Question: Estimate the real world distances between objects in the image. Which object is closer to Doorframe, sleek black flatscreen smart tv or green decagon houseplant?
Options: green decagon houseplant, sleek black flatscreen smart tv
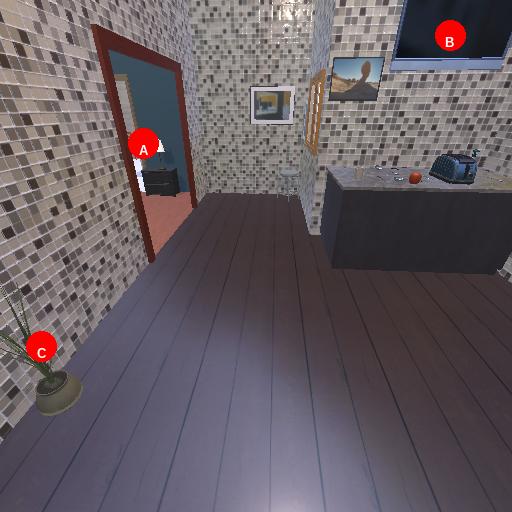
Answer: green decagon houseplant